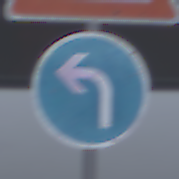
Verkehrszeichen: VorgeschriebeneFahrtrichtungLinks
Zusatzzeichen oben: Arbeitsstelle
Umgebung: Outdoor, Suburban
Tageszeit: MorningAfternoon
Wetter: Overcast
Licht: Natural
Jahreszeit: NotSpecified
Kontrast: LowContrast